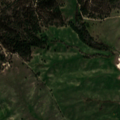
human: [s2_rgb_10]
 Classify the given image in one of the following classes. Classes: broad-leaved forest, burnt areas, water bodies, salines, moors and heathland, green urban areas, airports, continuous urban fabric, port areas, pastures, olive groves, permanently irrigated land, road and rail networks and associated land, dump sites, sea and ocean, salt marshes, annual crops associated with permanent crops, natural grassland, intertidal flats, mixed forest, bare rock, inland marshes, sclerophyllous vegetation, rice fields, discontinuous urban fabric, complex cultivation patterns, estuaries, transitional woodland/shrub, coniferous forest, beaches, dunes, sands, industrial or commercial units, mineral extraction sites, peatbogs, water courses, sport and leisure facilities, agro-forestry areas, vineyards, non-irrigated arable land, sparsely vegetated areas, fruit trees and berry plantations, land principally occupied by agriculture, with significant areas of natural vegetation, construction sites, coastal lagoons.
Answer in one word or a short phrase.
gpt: non-irrigated arable land, olive groves, agro-forestry areas, broad-leaved forest, coniferous forest, mixed forest, water bodies